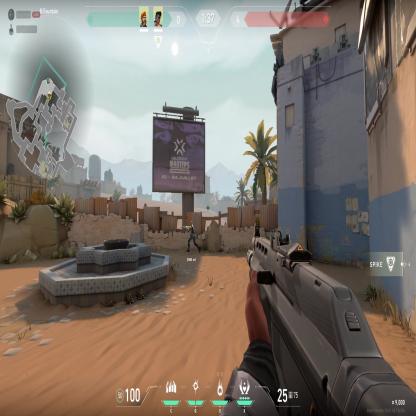
Label: teammate